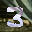
Label: 3